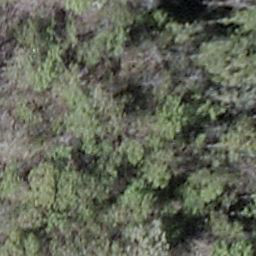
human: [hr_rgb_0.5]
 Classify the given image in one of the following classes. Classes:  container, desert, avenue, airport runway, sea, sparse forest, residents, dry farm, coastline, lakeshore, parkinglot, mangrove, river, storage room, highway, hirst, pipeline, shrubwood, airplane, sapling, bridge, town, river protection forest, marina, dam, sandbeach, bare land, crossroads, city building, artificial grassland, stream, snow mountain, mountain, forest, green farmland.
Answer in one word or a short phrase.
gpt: shrubwood